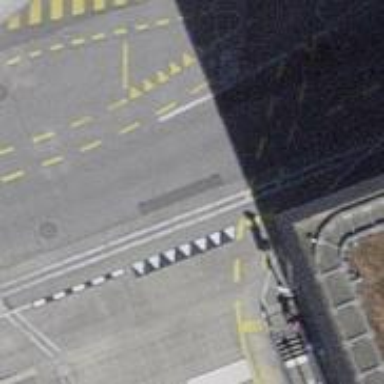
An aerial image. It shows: Uncontrolled road crossing.